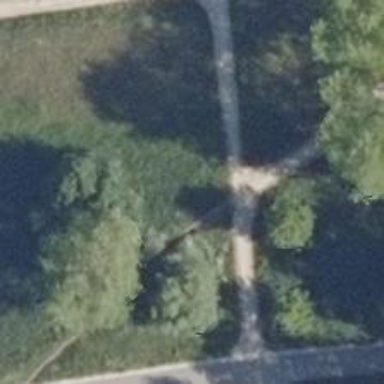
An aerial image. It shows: Footway with concrete surface.